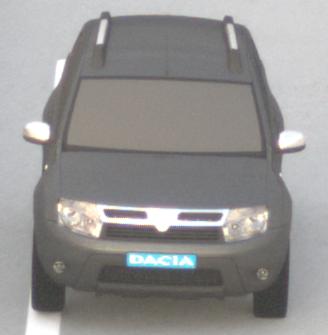
Make: Dacia
Model: Duster dCi 110 FAP
Detailed model: Duster (I)
Model produced from: 2010/06
Model produced until: 2013/11
Doors: 5
Color: gray
Road condition: dry road
Daytime: sunrise or sunset
Contrast: low contrast